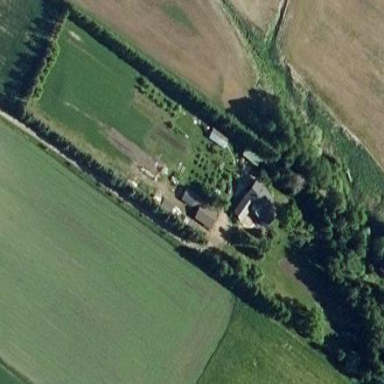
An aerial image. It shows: Farmyard area.